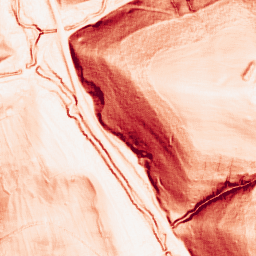
Category: morphological
Decomposition family: morphological_square
Decomposition parameters: operation: gradient
size: 3
Upsampling method: lanczos
Upsampling parameters: scale: 8
Upsampling scale: 8